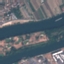
Label: River